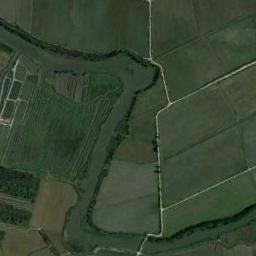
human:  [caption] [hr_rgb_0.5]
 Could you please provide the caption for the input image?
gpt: There are many trees on either side of the river .

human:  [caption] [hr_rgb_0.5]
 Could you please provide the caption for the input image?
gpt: A light green river curved in an approximately B-shape with green and tan fields on both sides of the bank .

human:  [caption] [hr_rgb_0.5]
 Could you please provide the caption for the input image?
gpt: The river goes through bare and green farmland .

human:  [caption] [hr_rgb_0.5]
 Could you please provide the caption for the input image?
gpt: The green river with a winding bank goes through the farmland .

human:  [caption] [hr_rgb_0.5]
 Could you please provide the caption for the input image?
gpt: There are green farmlands around the river .